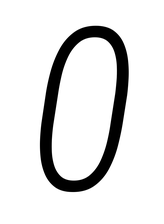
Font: Roboto-Italic_Condensed_Light_Italic